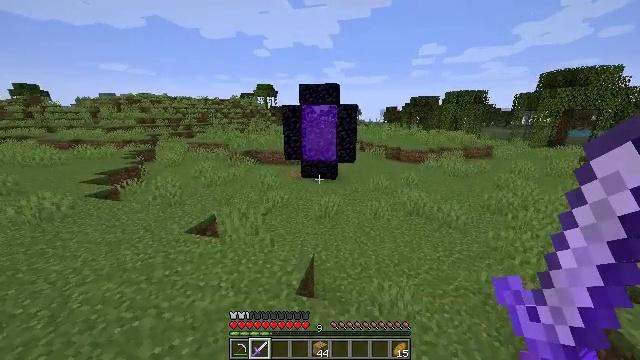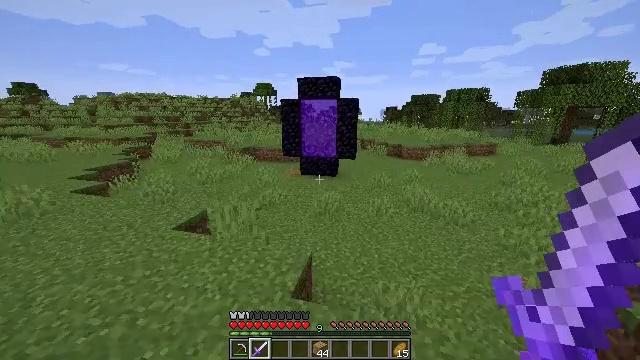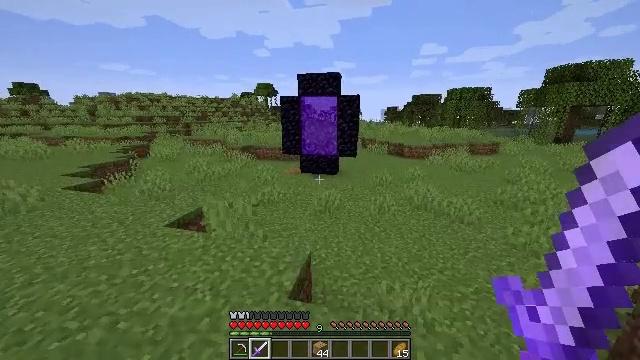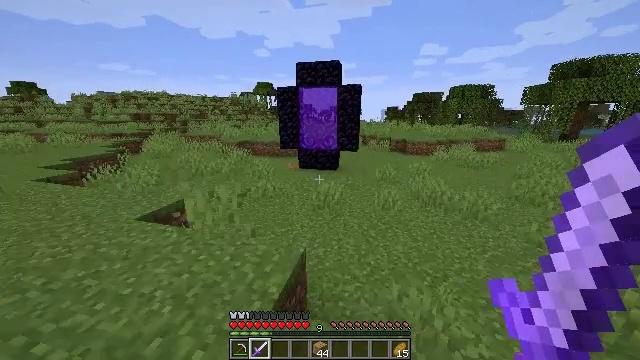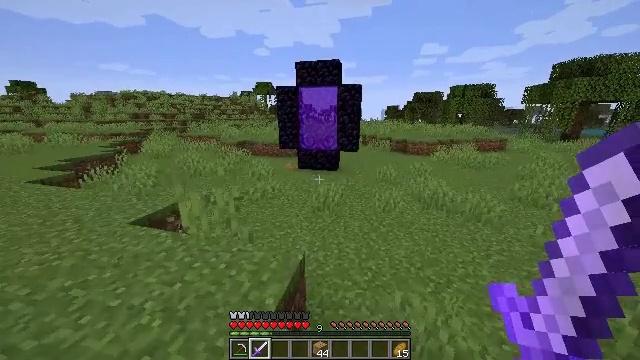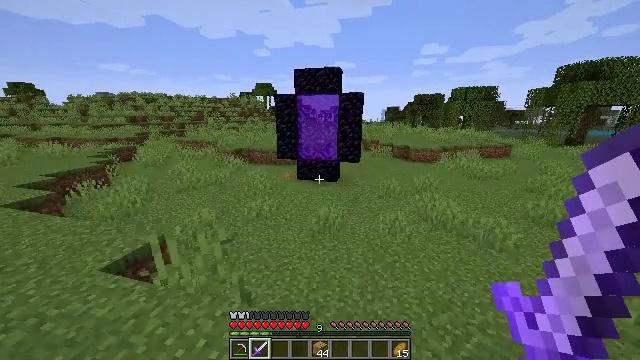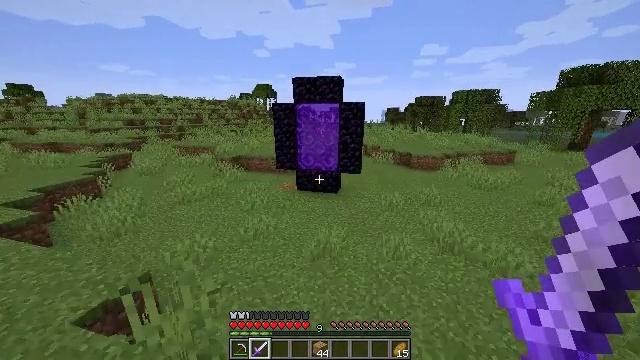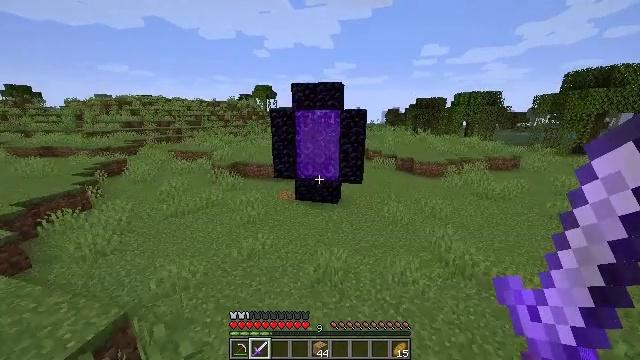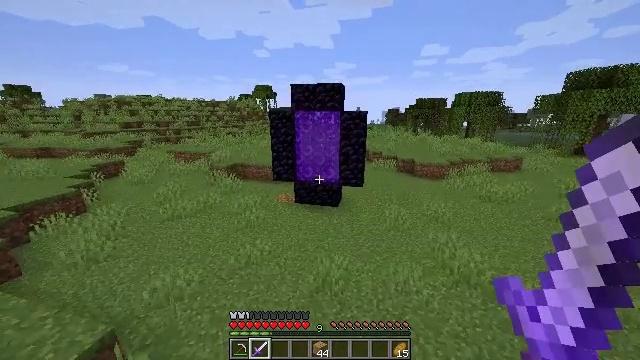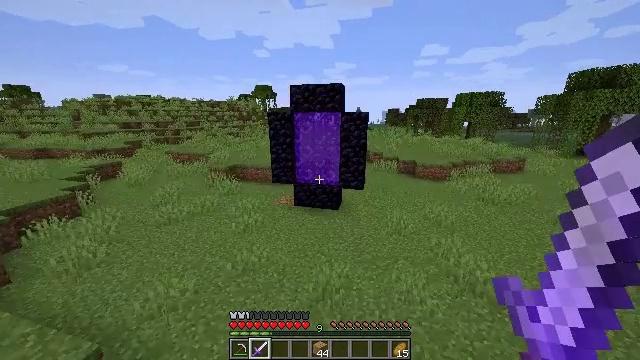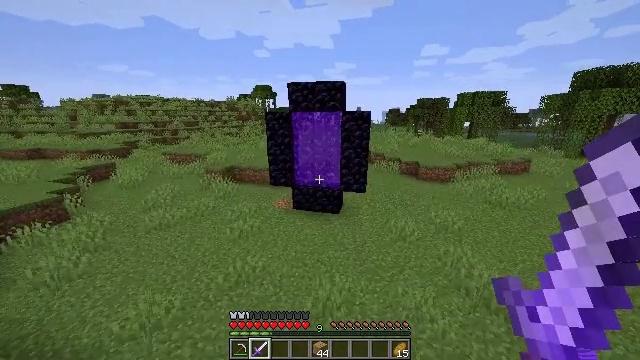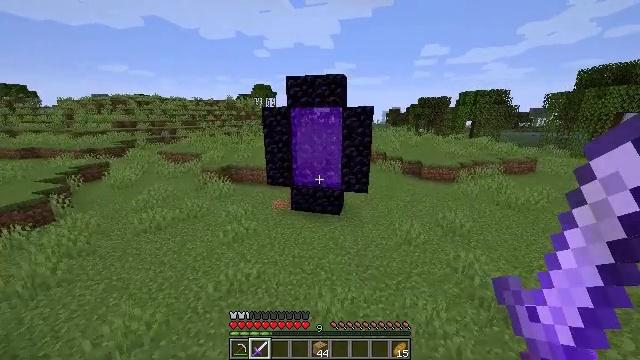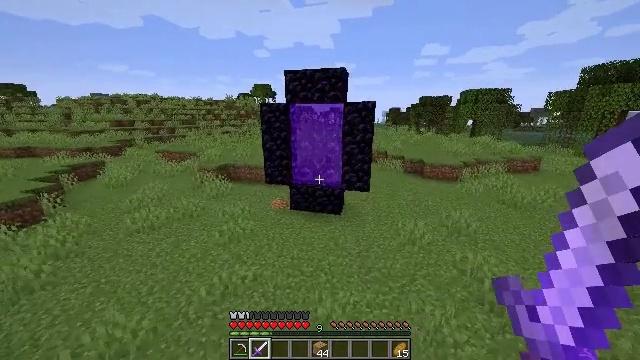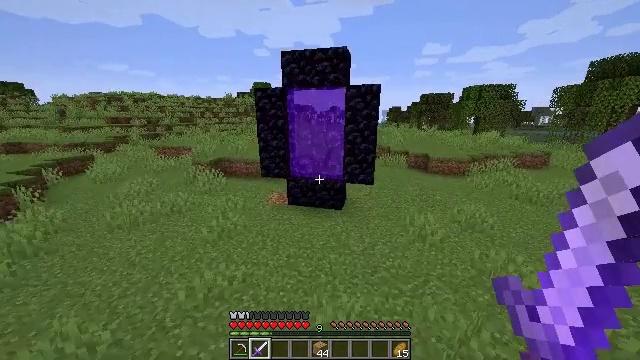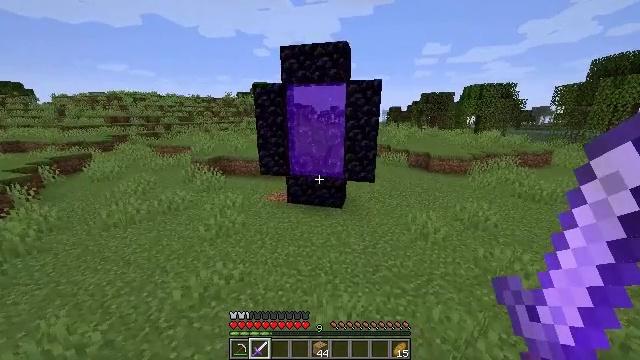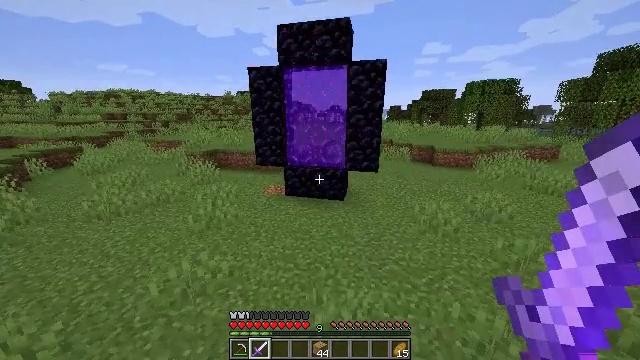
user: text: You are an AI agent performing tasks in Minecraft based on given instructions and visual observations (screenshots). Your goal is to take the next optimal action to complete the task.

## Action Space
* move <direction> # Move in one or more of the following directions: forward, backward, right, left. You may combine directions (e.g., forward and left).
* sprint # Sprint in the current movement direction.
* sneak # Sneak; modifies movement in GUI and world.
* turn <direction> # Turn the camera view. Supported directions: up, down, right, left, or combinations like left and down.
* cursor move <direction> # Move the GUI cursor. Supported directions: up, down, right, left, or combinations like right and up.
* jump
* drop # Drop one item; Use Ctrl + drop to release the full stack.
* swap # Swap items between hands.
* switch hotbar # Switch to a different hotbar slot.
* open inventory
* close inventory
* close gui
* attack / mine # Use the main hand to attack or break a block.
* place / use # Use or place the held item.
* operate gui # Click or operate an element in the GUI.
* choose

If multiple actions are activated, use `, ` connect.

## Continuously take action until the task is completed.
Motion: motion action
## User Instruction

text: Break soul soil to pick it up.
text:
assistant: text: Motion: move forward, sprint, jump
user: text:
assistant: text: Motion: move forward, sprint, jump
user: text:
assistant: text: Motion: move forward, sprint, jump
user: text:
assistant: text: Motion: move forward, sprint, jump
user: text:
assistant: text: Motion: move forward, sprint, jump
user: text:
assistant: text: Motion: move forward, sprint, jump
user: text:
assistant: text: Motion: move forward, sprint, jump
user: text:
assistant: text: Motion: move forward, sprint, jump
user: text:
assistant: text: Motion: move forward, sprint, jump
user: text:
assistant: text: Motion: move forward, sprint, jump
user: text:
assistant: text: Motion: move forward, sprint, jump
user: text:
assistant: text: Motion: move forward, sprint, jump
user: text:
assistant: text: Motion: move forward, sprint, jump
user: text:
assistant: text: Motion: move forward, sprint, jump
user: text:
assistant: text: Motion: move forward, sprint, jump
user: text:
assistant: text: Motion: move forward, sprint, jump
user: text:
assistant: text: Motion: move forward, sprint, jump
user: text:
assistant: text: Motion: move forward, sprint, jump
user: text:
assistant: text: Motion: move forward, sprint, jump
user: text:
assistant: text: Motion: move forward, sprint, jump
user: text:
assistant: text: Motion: move forward, sprint, jump
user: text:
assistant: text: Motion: move forward, sprint, jump
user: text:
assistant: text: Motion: move forward, sprint
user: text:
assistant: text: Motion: move forward, sprint
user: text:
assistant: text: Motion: move forward
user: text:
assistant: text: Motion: move forward, turn right
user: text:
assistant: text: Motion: move forward, turn right
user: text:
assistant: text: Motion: move forward, turn right
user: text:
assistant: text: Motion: move forward
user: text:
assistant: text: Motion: move forward